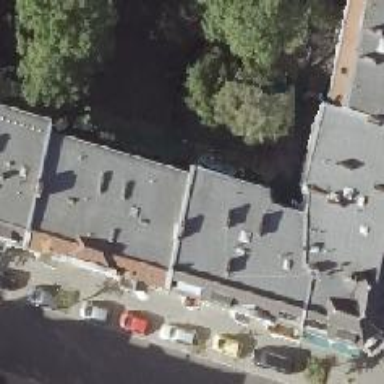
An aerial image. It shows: Residential building with saltbox roof shape.